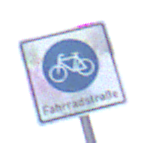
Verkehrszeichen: BeginnFahrradstrasse
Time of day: MorningAfternoon
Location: Outdoor (Suburban)
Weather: Overcast
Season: NotSpecified
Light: Natural